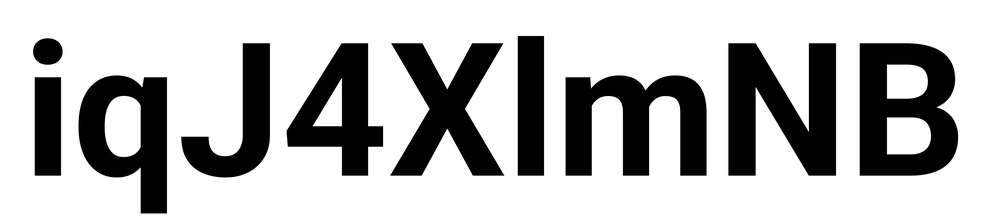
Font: Roboto_Bold